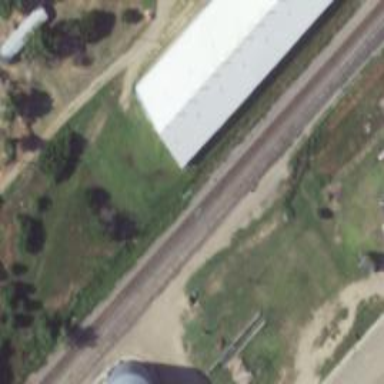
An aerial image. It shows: Railway siding with rails.